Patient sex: M
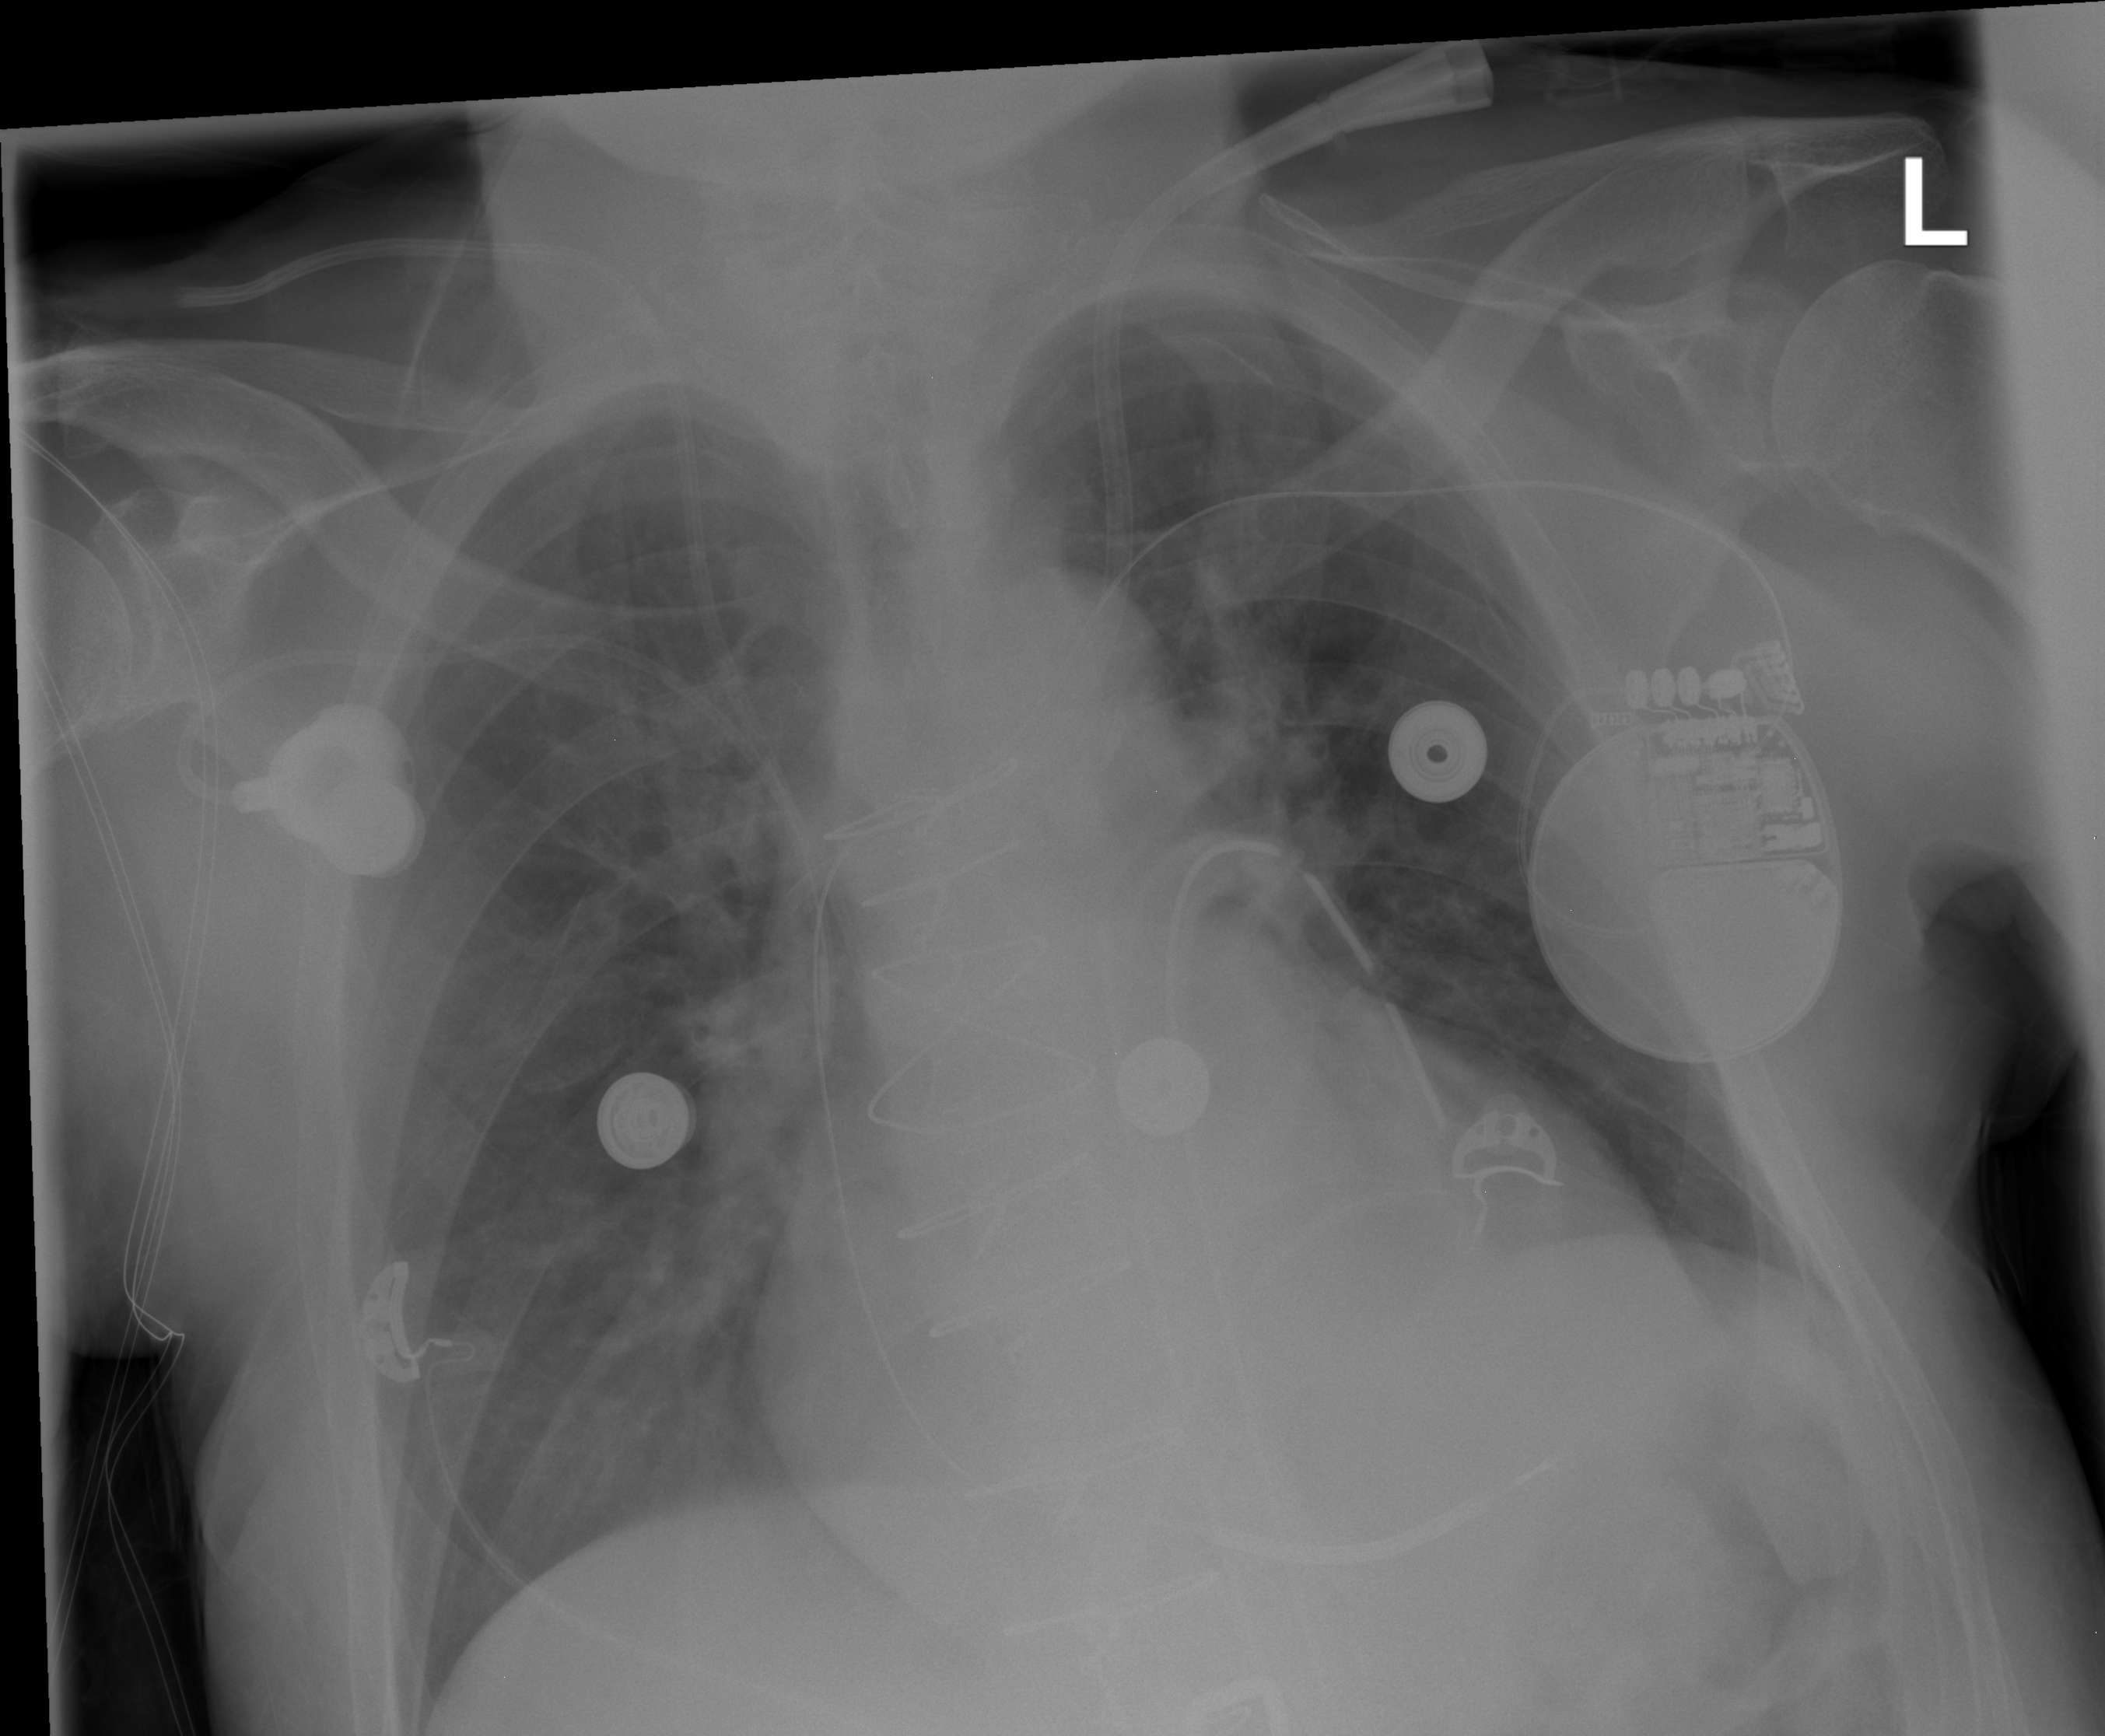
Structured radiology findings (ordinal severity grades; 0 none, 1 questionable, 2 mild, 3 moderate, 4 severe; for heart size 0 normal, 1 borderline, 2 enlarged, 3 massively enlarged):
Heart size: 0
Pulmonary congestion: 0
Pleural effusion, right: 0
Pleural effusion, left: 0
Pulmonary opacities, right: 0
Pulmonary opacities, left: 2
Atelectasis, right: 0
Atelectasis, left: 0